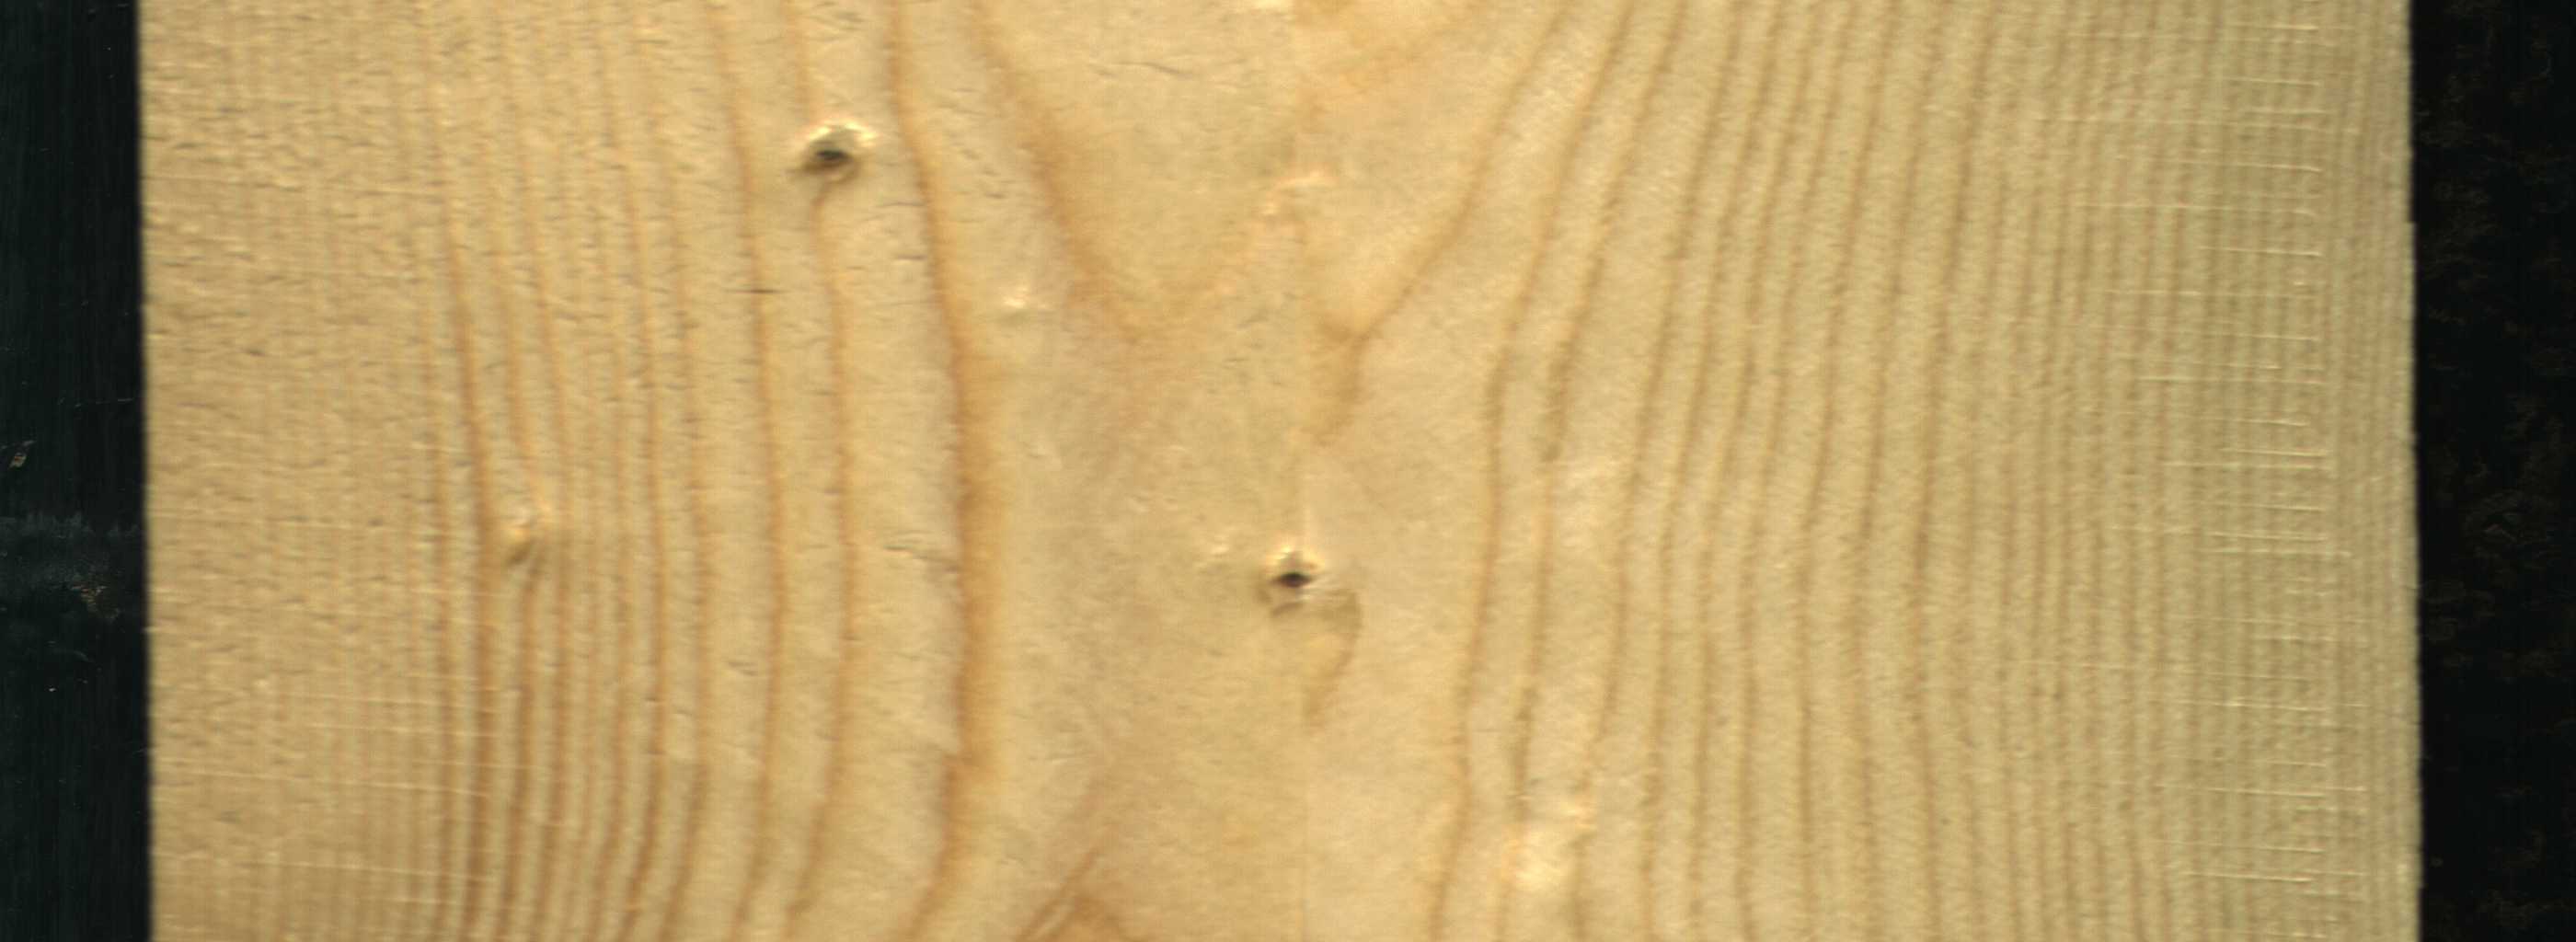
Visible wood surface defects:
Live_Knot
Live_Knot